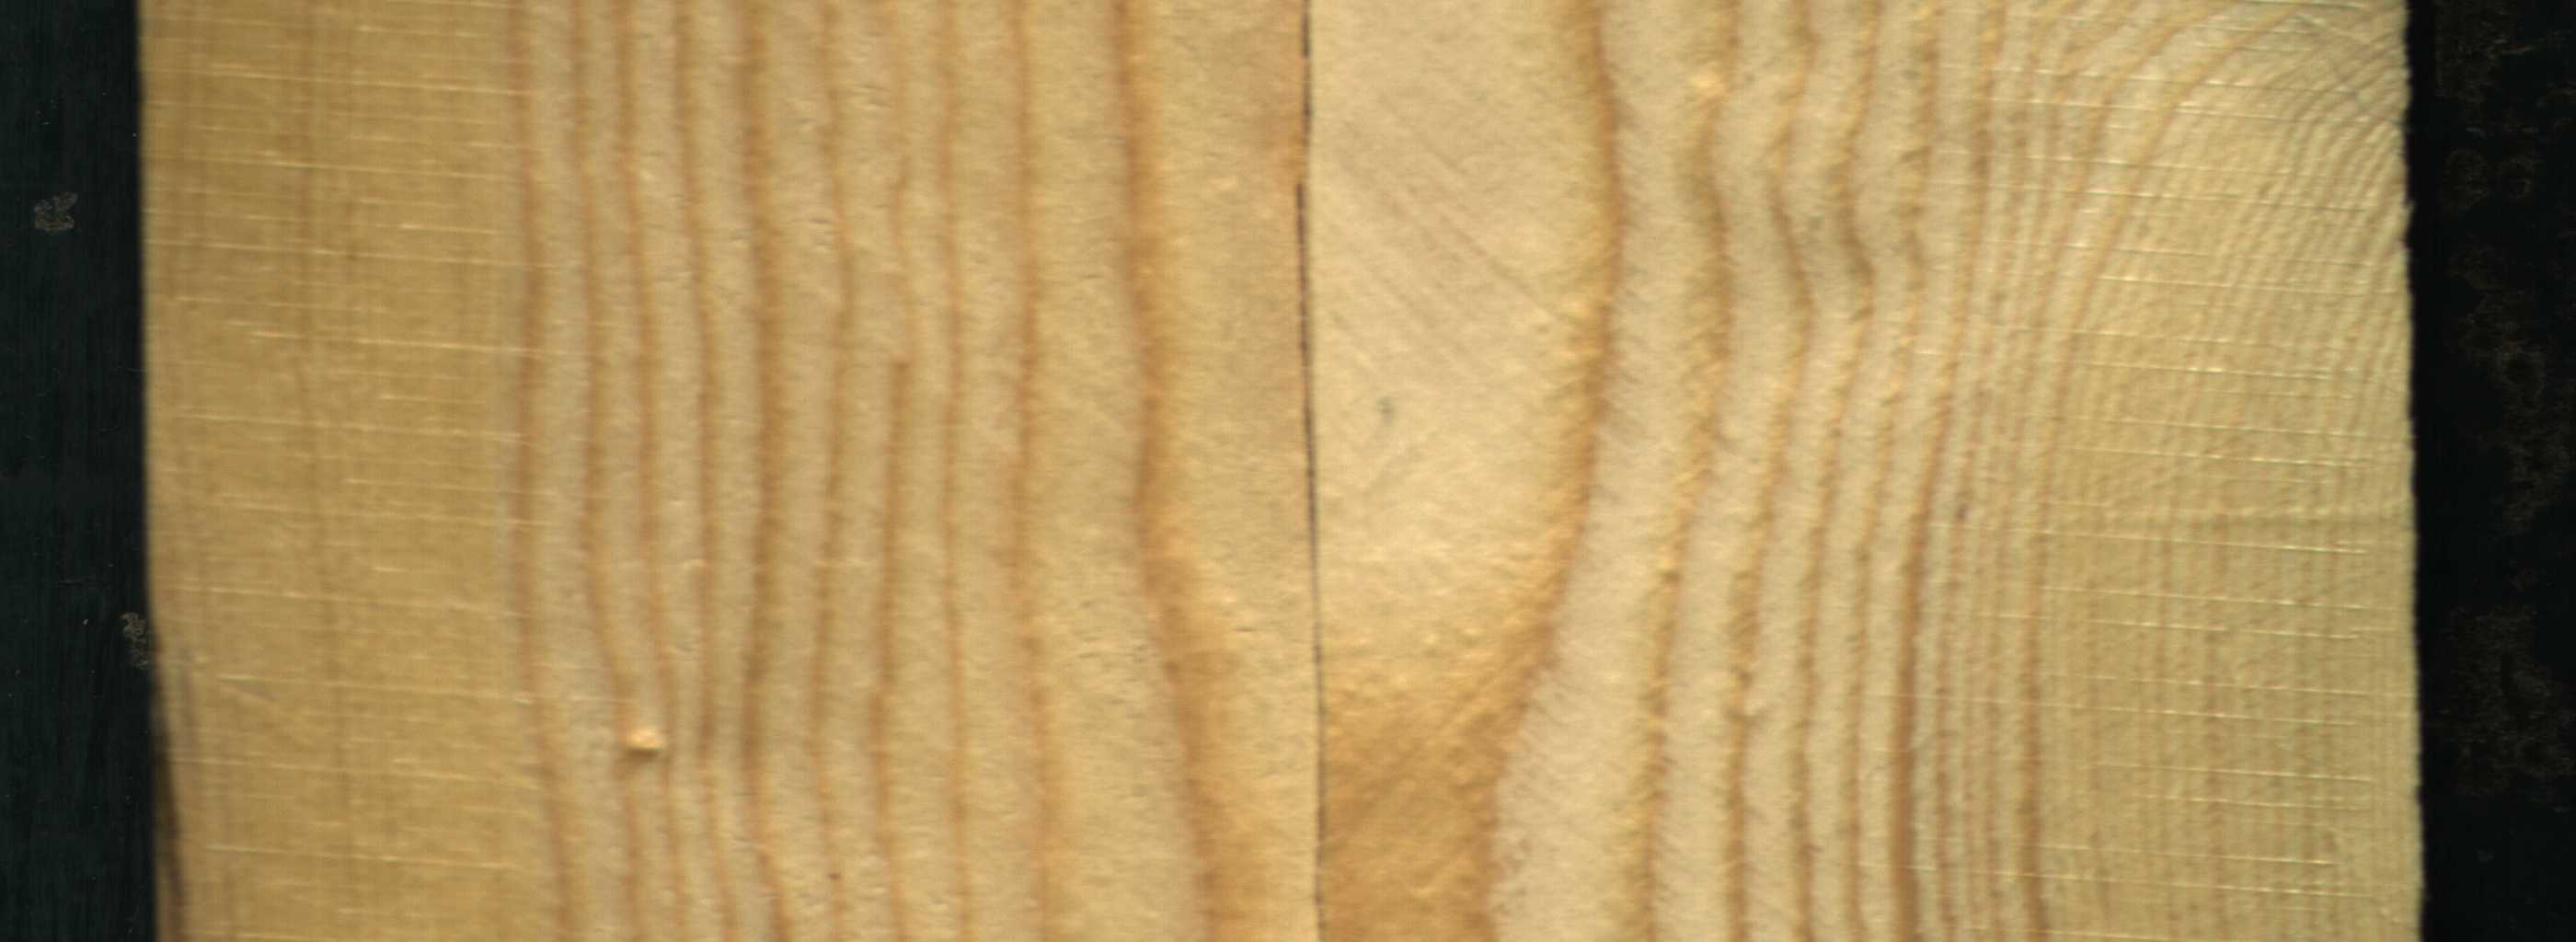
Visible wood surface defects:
Crack
Crack